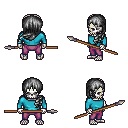
a pixel art fantasy rpg character, male body template, skeleton, teal long-sleeve shirt, magenta pants, gray left-swept hairstyle, spear, four views (front, back, left, right), 2x2 character sprite sheet, small pixel art, hard edges, no anti-aliasing